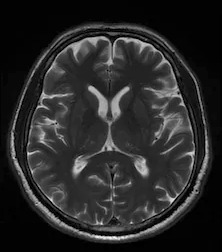
Label: notumor